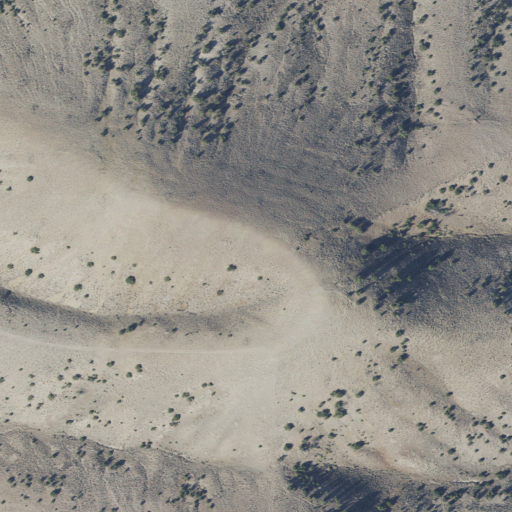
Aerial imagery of mountain in Utah named Matlin Mountains containing shrub and grassland